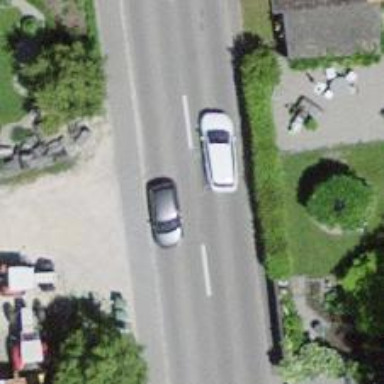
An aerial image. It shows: Secondary road with asphalt surface and sidewalk on the left.